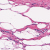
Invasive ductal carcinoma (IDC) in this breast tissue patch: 0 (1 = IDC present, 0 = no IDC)